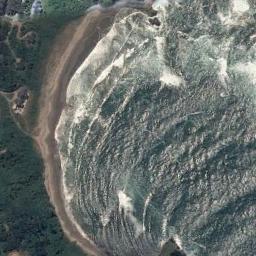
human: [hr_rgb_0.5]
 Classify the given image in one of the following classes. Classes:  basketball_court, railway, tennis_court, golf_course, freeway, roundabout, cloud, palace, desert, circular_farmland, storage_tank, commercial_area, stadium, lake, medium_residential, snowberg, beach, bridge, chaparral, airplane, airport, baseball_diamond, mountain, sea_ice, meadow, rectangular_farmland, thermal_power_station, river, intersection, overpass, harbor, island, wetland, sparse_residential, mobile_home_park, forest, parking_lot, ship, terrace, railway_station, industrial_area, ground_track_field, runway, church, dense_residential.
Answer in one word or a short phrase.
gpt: beach